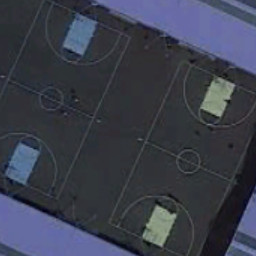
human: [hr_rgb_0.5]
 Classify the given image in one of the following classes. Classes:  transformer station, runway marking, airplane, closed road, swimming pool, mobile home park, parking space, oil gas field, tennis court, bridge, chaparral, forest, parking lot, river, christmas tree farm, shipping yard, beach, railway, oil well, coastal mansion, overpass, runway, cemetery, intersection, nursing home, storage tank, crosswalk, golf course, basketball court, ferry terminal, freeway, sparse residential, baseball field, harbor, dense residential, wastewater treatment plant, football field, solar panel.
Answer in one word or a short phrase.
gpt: basketball court